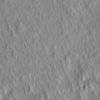
Label: not_dusty